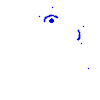
Particle: kaon